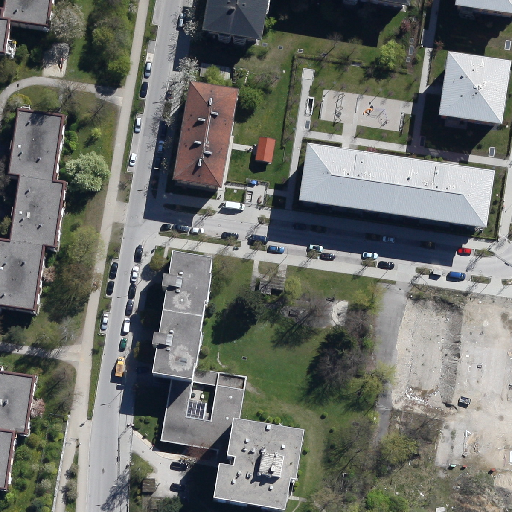
Referring expression: vehicle in the parking area